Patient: sex F, age 62
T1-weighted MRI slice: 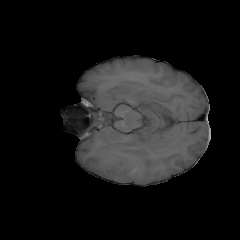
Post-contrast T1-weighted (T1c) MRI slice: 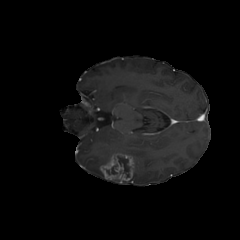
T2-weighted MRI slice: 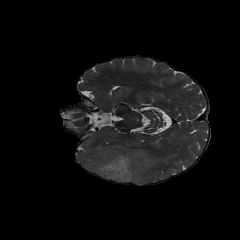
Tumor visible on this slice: yes
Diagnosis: Glioblastoma, IDH-wildtype
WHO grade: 4